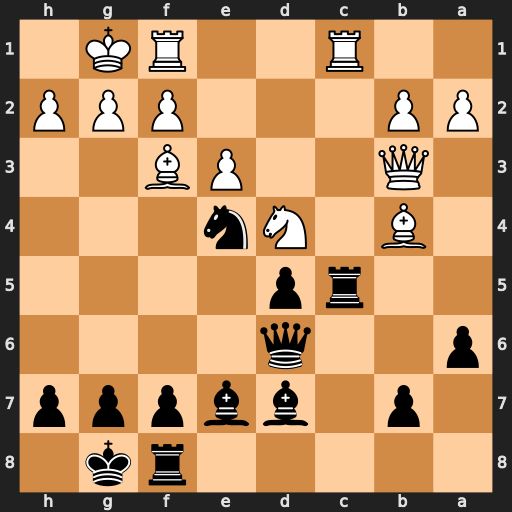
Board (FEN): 5rk1/1p1bbppp/p2q4/2rp4/1B1Nn3/1Q2PB2/PP3PPP/2R2RK1
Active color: b
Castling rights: -
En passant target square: -
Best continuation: Rxc1 Bxd6 Rxf1+ Kxf1 Nd2+ Kg1 Nxb3